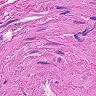
Metastatic tissue present: no